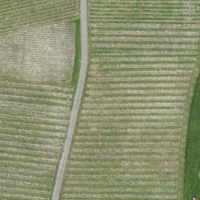
EUNIS habitat code: 40
Species observed at this site:
Lepus europaeus